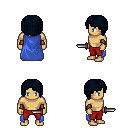
a pixel art fantasy rpg character, male body template, human, tanned skin, blue cape, red pants, raven pageboy hairstyle, cloth bracers, dagger, four views (front, back, left, right), 2x2 character sprite sheet, small pixel art, hard edges, no anti-aliasing